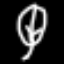
Label: leaf